Question: I try to upload the file via Application Loader. But I got the mail from iTunes store.
- Beginning on February 1, 2015 new iOS apps submitted to the App Store must include 64-bit support and be built with the iOS 8 SDK. Beginning June 1, 2015 app updates will also need to follow the same requirements. To enable 64-bit in your project, we recommend using the default Xcode build setting of "Standard architectures" to build a single binary with both 32-bit and 64-bit code.
But I already add the arm64 in Xcode like the following picture.

Did I missing something ?
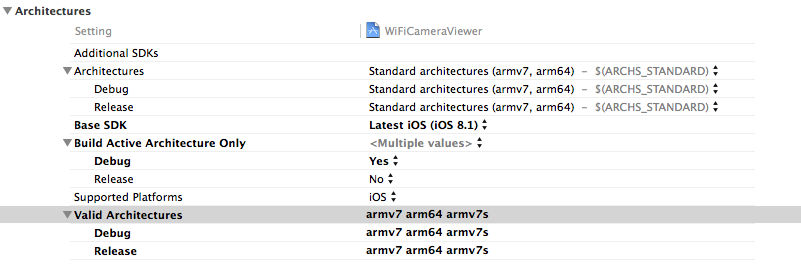
Answer: I had same problem today I set Build Active Architecture to NO and it got submitted. Give a try